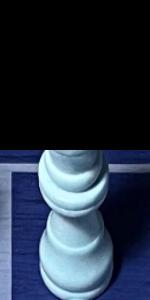
Label: King_White